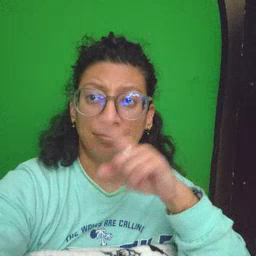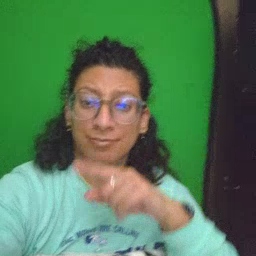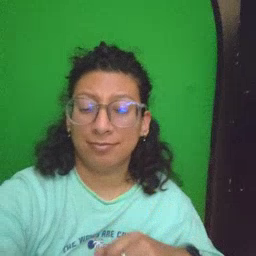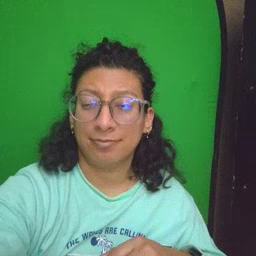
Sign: mouse